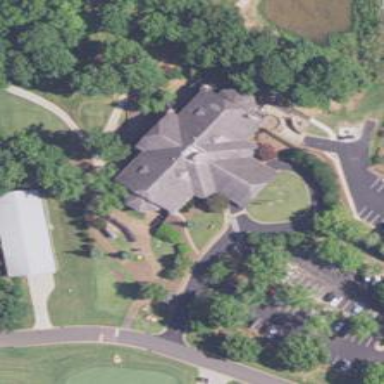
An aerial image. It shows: Clubhouse building at golf course.